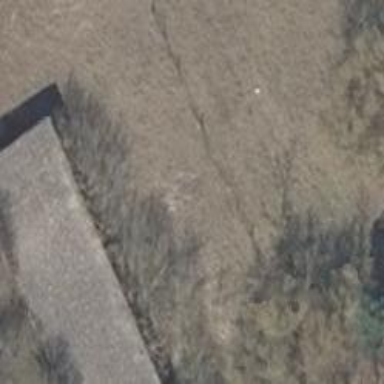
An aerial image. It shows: Shed building.